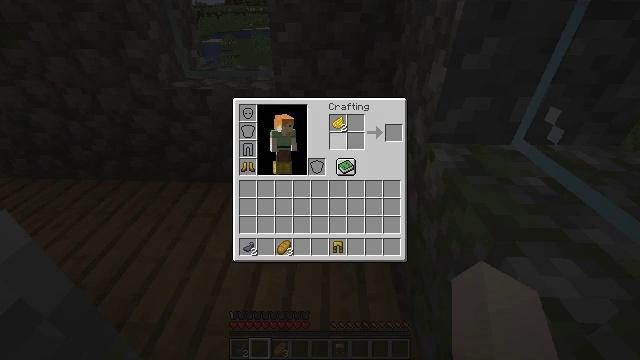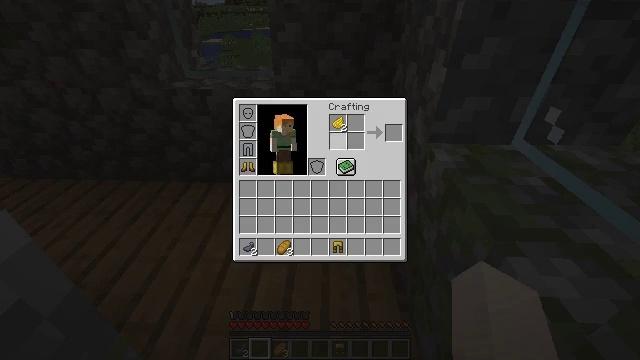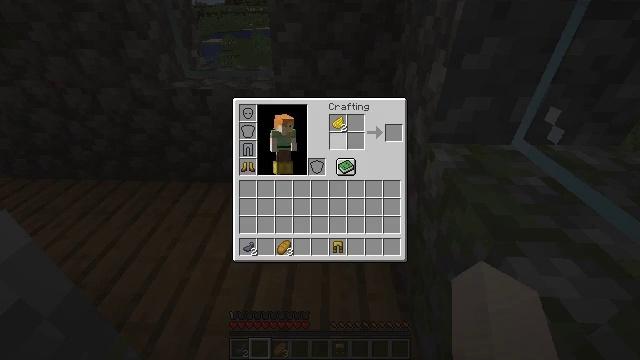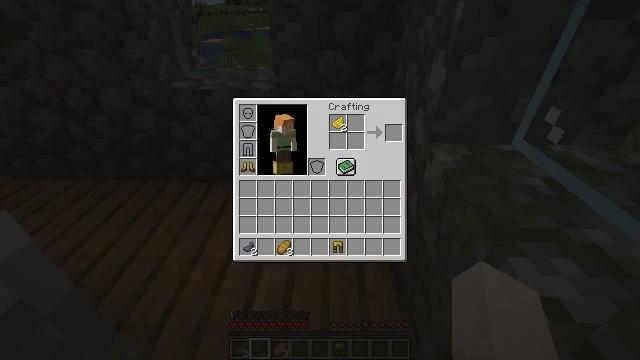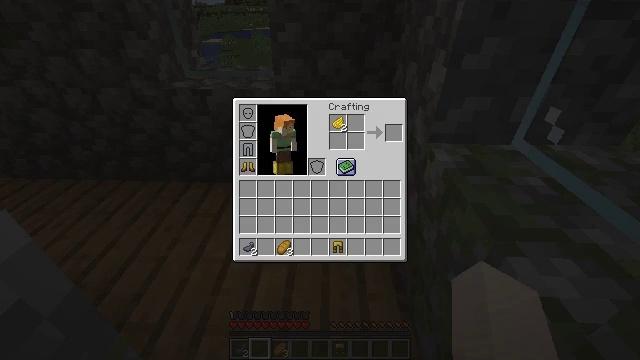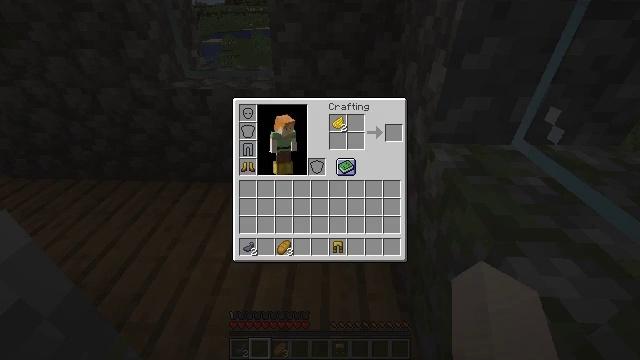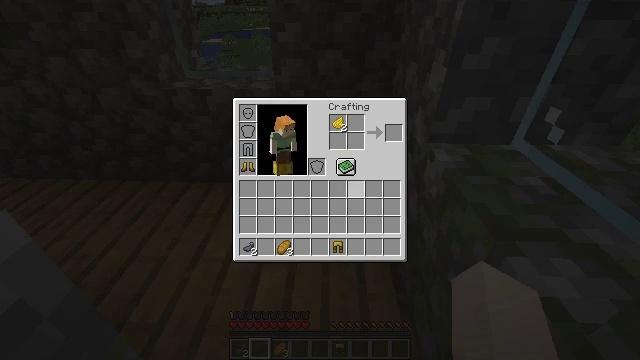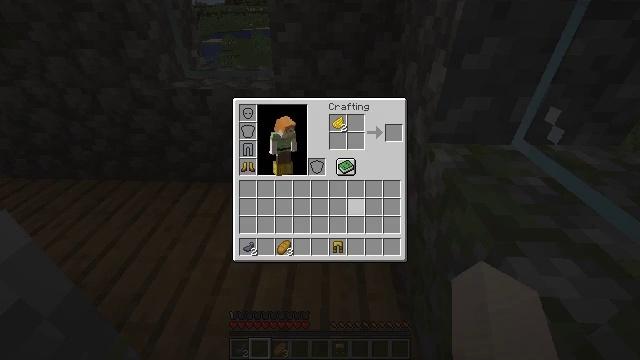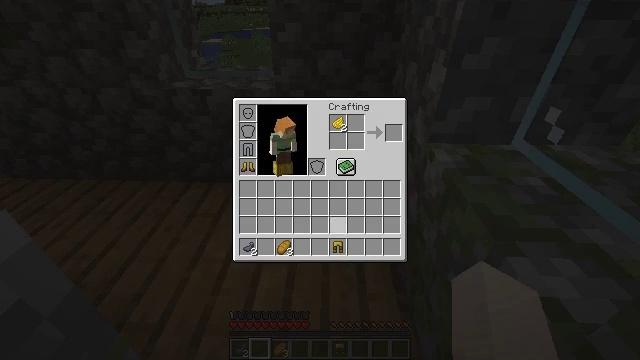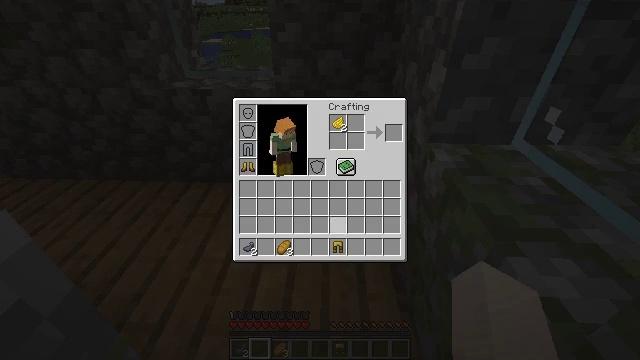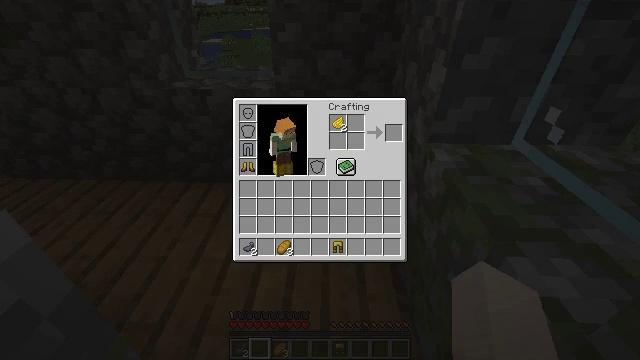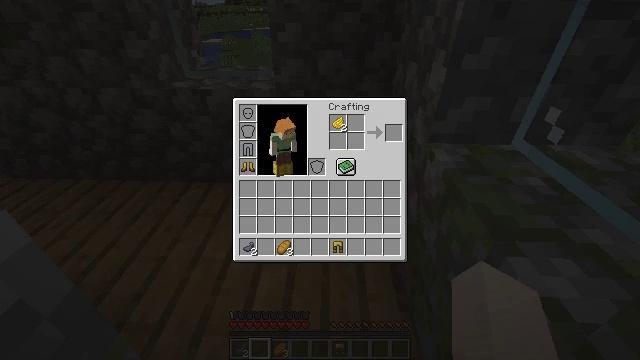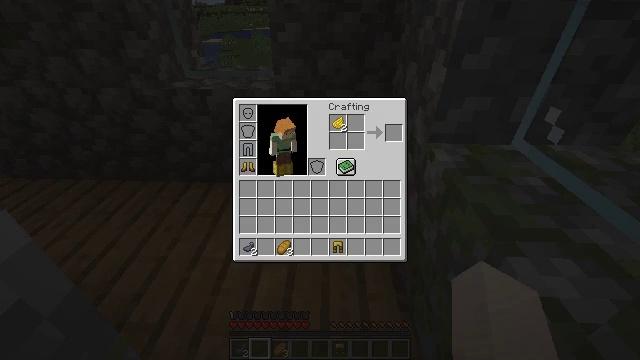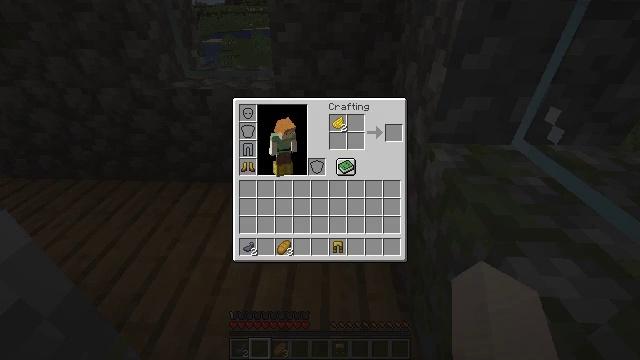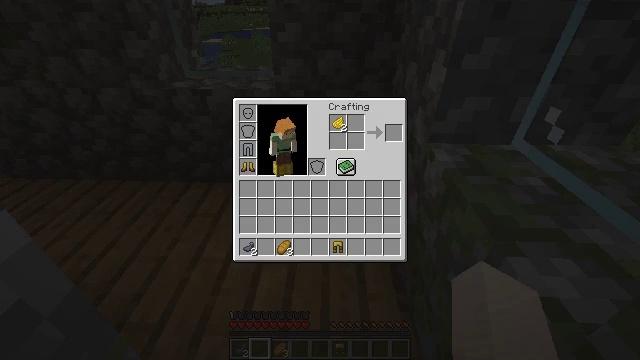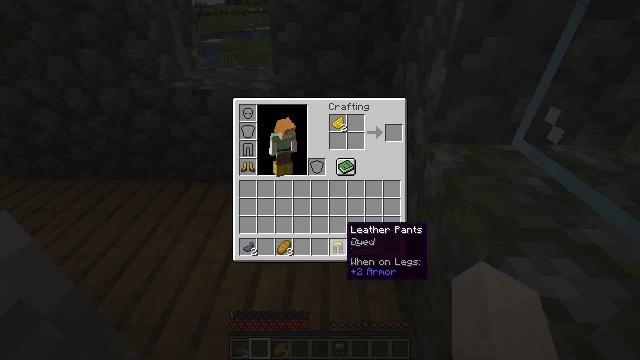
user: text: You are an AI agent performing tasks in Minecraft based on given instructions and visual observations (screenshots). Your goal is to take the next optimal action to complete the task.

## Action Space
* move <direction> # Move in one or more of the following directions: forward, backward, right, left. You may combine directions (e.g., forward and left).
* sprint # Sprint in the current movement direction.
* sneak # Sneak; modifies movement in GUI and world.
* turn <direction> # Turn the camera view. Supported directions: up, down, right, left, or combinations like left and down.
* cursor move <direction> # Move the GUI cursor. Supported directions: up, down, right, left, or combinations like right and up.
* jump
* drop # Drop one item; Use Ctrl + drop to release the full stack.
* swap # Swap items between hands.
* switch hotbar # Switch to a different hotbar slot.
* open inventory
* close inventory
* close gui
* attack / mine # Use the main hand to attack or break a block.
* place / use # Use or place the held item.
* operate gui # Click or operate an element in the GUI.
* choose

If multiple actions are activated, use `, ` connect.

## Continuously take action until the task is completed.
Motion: motion action
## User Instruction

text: Drop a yellow dye.
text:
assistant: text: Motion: turn right
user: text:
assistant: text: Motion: no_op
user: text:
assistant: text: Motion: no_op
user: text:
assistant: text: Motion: turn down
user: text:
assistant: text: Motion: turn down
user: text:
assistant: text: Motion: turn down
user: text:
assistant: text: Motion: turn down
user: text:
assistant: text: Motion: turn down
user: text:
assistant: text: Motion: no_op
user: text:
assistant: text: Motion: no_op
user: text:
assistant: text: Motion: no_op
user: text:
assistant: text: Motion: no_op
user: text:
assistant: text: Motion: no_op
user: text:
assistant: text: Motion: no_op
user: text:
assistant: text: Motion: no_op
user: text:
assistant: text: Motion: no_op
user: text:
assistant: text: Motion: no_op
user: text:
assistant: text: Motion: no_op
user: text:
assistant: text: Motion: no_op
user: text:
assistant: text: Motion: attack / mine
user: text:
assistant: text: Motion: attack / mine
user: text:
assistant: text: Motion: turn left and up, attack / mine
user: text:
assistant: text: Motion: turn left and up
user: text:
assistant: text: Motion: turn left and up
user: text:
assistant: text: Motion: turn left
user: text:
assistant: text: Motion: no_op
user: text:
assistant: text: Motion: no_op
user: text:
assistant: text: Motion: turn right
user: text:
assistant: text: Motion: turn right
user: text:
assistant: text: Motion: no_op